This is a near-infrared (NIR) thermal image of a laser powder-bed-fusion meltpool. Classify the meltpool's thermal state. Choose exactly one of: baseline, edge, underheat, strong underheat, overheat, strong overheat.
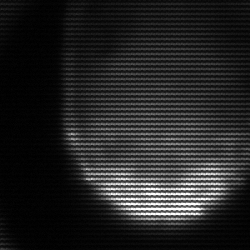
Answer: edge